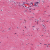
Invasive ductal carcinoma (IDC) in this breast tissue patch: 0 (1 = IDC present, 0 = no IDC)